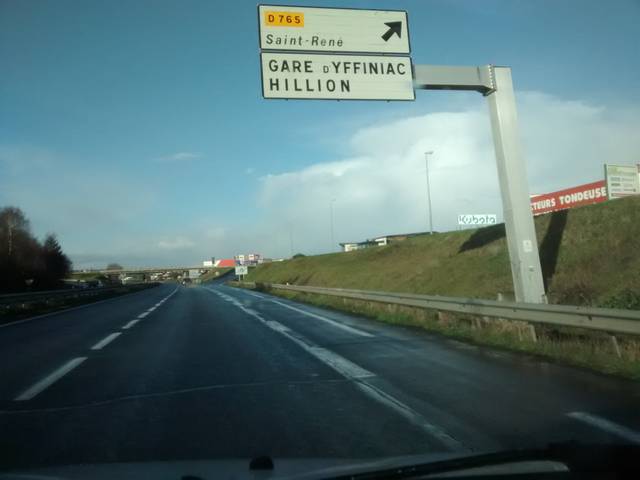
Region: France
Coordinates: 48.481, -2.642